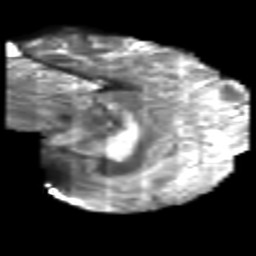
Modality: T2w
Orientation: sagittal
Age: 38
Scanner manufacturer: philips
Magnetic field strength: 3 T
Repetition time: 8.6 s
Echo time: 0.127 s